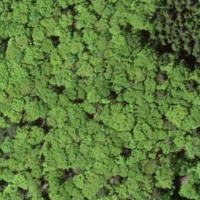
EUNIS habitat code: 41
Species observed at this site:
Pararge aegeria